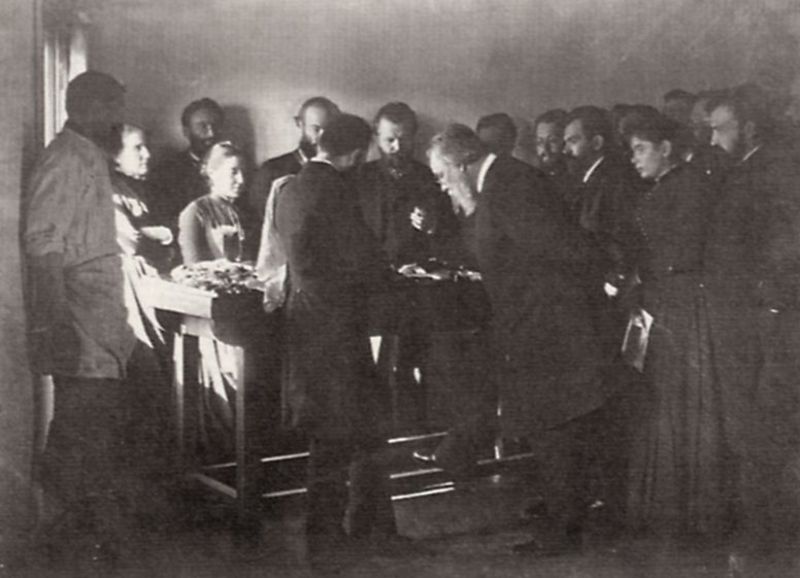
Titel: Professor Sergej Petrovic Botkin mit Schülern im Seziersaal, St. Petersburg
Künstler: I. Boldyrev
Schlagwörter: dunkel, gruppe, mann, weiß, frauen, menschen, fenster, frau, grau, hell, kleider, licht, männer, profil, rücken, schwarz, tisch, gesellschaft, alt, bart, bärte, gesichter, wand, herr, schauen, stehend, russland, modern, ernst, foto, fotografie, photographie, wissenschaftler, betrachten, photo, sammlung, doktor, doktoren, ärzte, wissenschaft, max, bodenlang, begutachten, experiment, gabriel von max